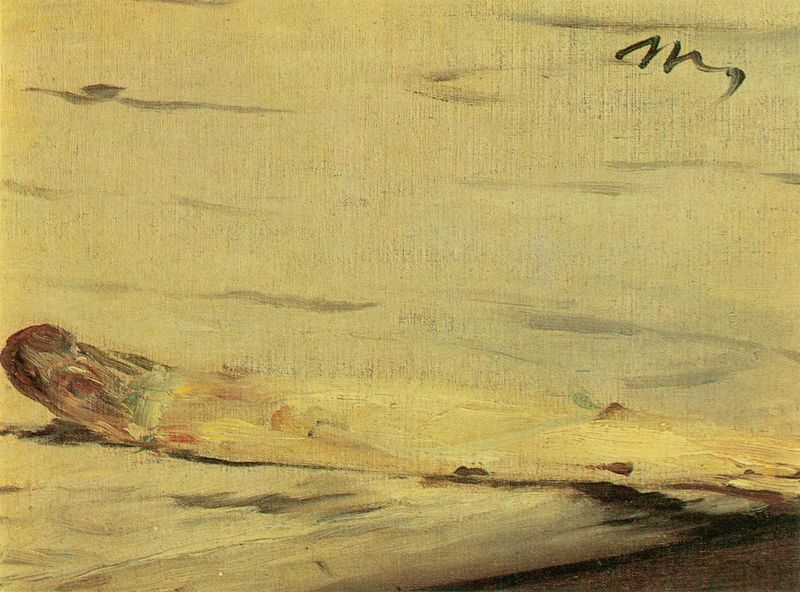
Titel: L'asperge, Spargel
Künstler: Édouard Manet
Standort: Paris
Institution: Musée d'Orsay
Schlagwörter: baum, blau, dunkel, feder, gemälde, haut, himmel, kopf, körper, meer, schatten, vogel, weiß, aquarell, gelb, grün, impressionismus, landschaft, ocker, sand, äste, ausschnitt, braun, frankreich, frau, grau, haar, hell, holz, licht, marmor, orange, pastell, schwarz, skizze, tisch, türkis, zeichen, zeichnung, ölbild, rot, tuch, beige, malerei, arm, blass, lang, leiche, schale, spitze, taube, teller, tot, bild, signatur, öl, ast, erde, hügel, einsam, pastos, realismus, blatt, person, kontrast, schräg, zart, schuppen, gemüse, mais, stilleben, stillleben, gischt, japan, ruhig, schrift, strand, wellen, liegen, studie, abstrakt, fläche, leer, modern, wüste, lila, violett, monochrom, linien, signiert, van gogh, spur, matt, ölgemälde, möwe, schiffbruch, wogen, essen, duktus, einfach, detail, monet, nah, nahaufnahme, zeitgenössisch, inschrift, schmal, maler, manet, streifen, platte, edouard manet, ölfarbe, liegend, striche, ton in ton, gestalt, fliessend, kante, tischkante, nature morte, tusche, blut, courbet, unterlage, rechteck, übergang, linie, parallel, geld, dali, traum, schlicht, brett, jungfrau, initialen, monogramm, scharz, strich, quer, leinwand, chardin, geschenk, ölmalerei, tischplatte, pinselstrich, organisch, pergament, diagonal, gedeckt, fisch, malerisch, tonig, waagerecht, stange, undeutlich, teuer, objekt, schaft, banane, handschrift, überhang, stummel, eidechse, qualle, tonigkeit, pastellig, vertikal, lebensmittel, angeschnitten, skizzenhaft, impresionist, miro, papyrus, kürzel, rundlich, einzeln, überschneidung, phallus, bege, vergrösserung, ding, spargel, manuskript, kennzeichen, hä, textur, extrem, rockocko, grobe malweise, monoton, handzeichen, cremig, pinselauftrag, berühmt, malrei, scheisse, zoom, morandi, aufliegen, ekelig, öl auf leinwand, spagel, spargelbund, spargelbündel, edouard, bleigießen, blinde nuss, der spargel, en camailleu, expressionitstisch, hauu, inpressionistisch, naturemort, sandfarbrn, spargelkopf, spargelspitze, spargelstange, stechobst, verschwomme, zitgenössisch, m, 20. jahrhundert, 19. jh., sand meer, landschaftschwarz, beigetöne, spross, lila kopf